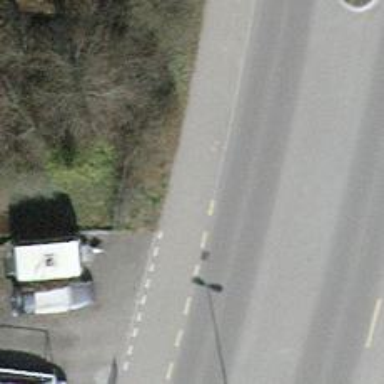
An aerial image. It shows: Asphalt cycleway.